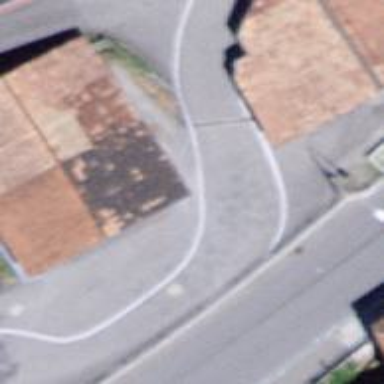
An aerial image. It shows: Asphalt road designated as living street.